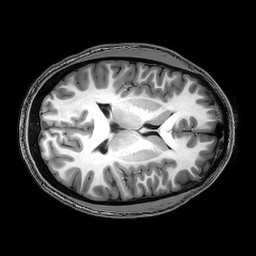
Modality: T1w
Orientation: axial
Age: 21
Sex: male
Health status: healthy
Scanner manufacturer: philips
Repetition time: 0.008207 s
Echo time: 0.00376 s